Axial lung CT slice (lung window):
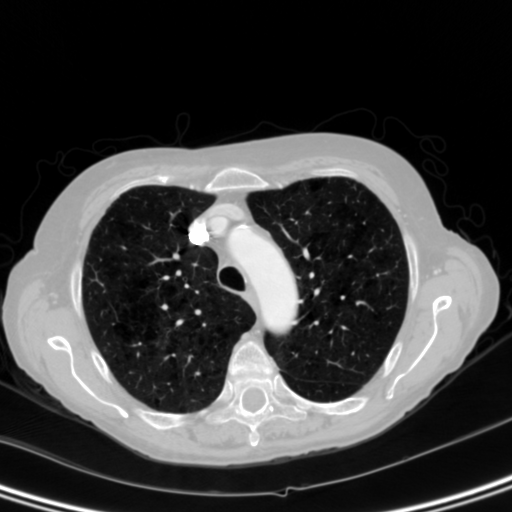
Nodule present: no